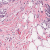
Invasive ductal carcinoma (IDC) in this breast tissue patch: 1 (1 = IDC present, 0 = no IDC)